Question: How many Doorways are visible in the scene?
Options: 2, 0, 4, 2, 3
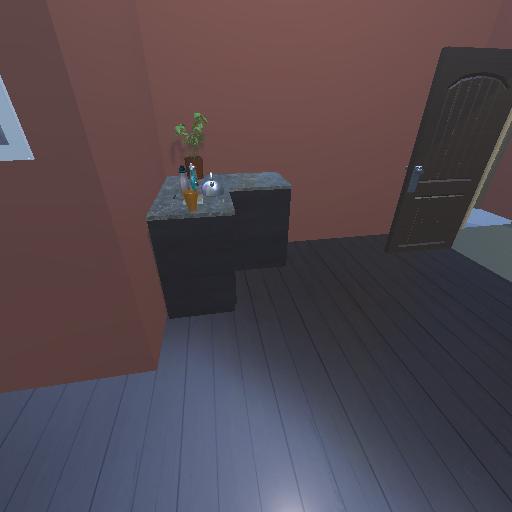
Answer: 2